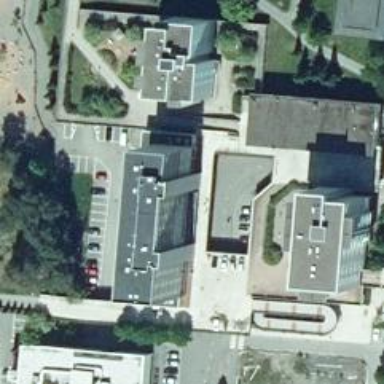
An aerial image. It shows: Clinic.